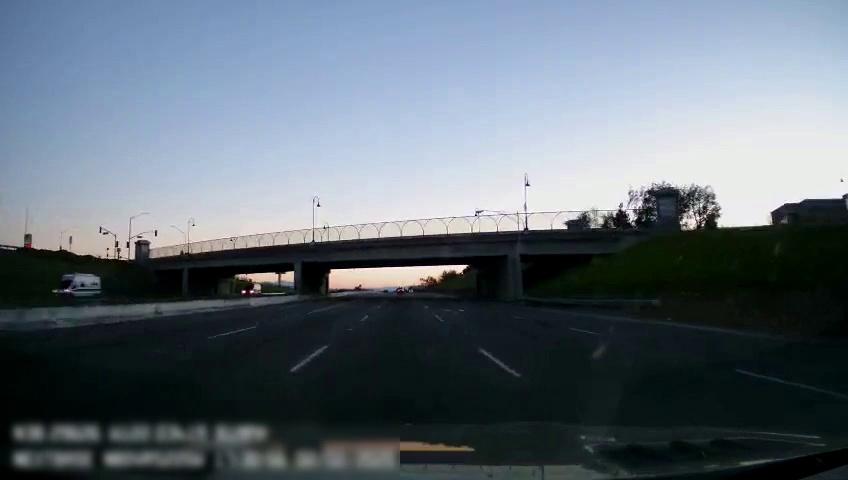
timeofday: Day
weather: Sunny
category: Drivable Space
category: Vehicles | SUV
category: Vehicles | SUV
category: Lanes | Current Lane
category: Lanes | Current Lane
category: Lanes | Alternate Lane
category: Lanes | Alternate Lane
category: Lanes | Alternate Lane